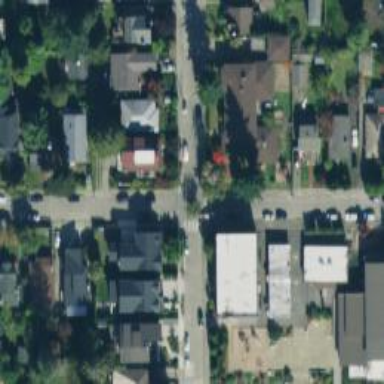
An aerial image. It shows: Residential road with separate sidewalk.